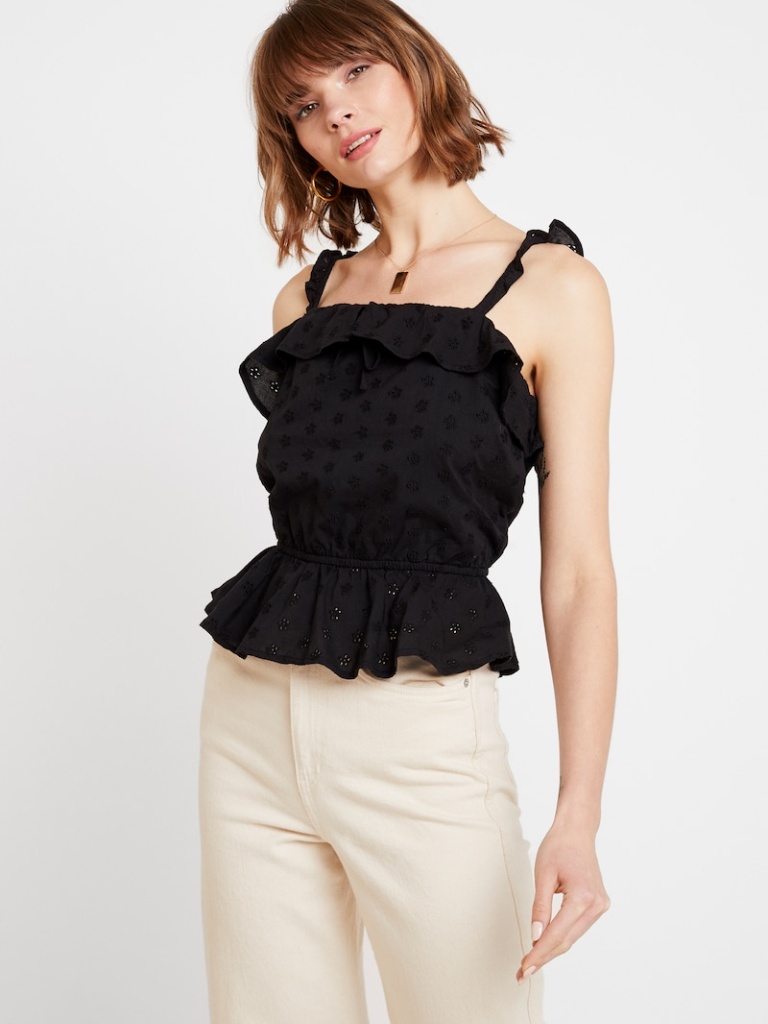
cotton relaxed sleeveless waist length Untucked square camisole